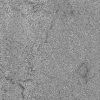
Atmospheric dust classification: not_dusty